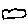
Label: cloud